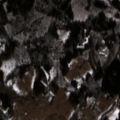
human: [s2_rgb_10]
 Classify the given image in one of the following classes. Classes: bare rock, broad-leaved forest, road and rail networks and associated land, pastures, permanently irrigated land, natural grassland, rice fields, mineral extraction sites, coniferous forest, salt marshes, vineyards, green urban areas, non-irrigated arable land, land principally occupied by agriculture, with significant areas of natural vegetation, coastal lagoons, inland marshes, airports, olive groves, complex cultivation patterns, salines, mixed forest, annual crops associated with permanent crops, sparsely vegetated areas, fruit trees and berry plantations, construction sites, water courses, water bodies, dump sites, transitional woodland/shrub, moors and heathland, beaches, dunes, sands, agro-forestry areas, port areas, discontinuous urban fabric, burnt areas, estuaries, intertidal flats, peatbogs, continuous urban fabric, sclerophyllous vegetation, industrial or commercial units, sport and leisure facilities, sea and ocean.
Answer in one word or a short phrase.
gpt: pastures, complex cultivation patterns, land principally occupied by agriculture, with significant areas of natural vegetation, coniferous forest, mixed forest